Interaction volume radius: 10 \u00c5
Interaction volume height: 25 \u00c5
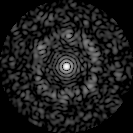
Disorder parameter: 0.7985